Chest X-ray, AP view. Patient: 16 years old, sex M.
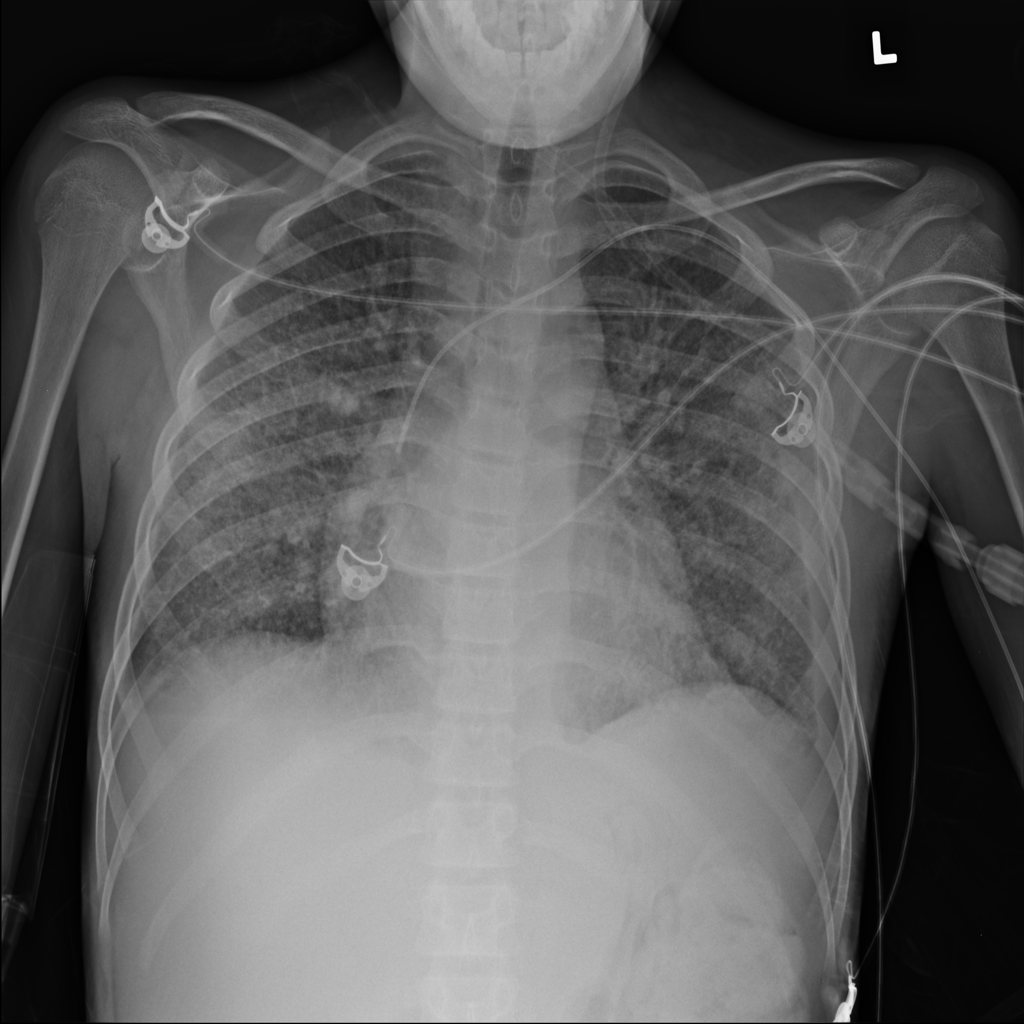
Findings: Effusion, Infiltration, Nodule, Pleural_Thickening